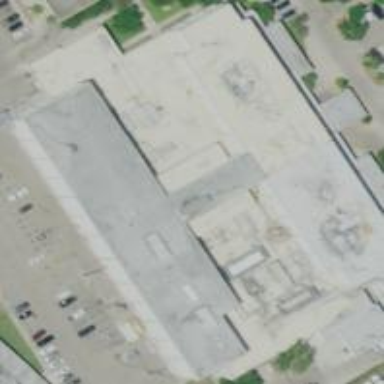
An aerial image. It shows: Part of building.